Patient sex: M
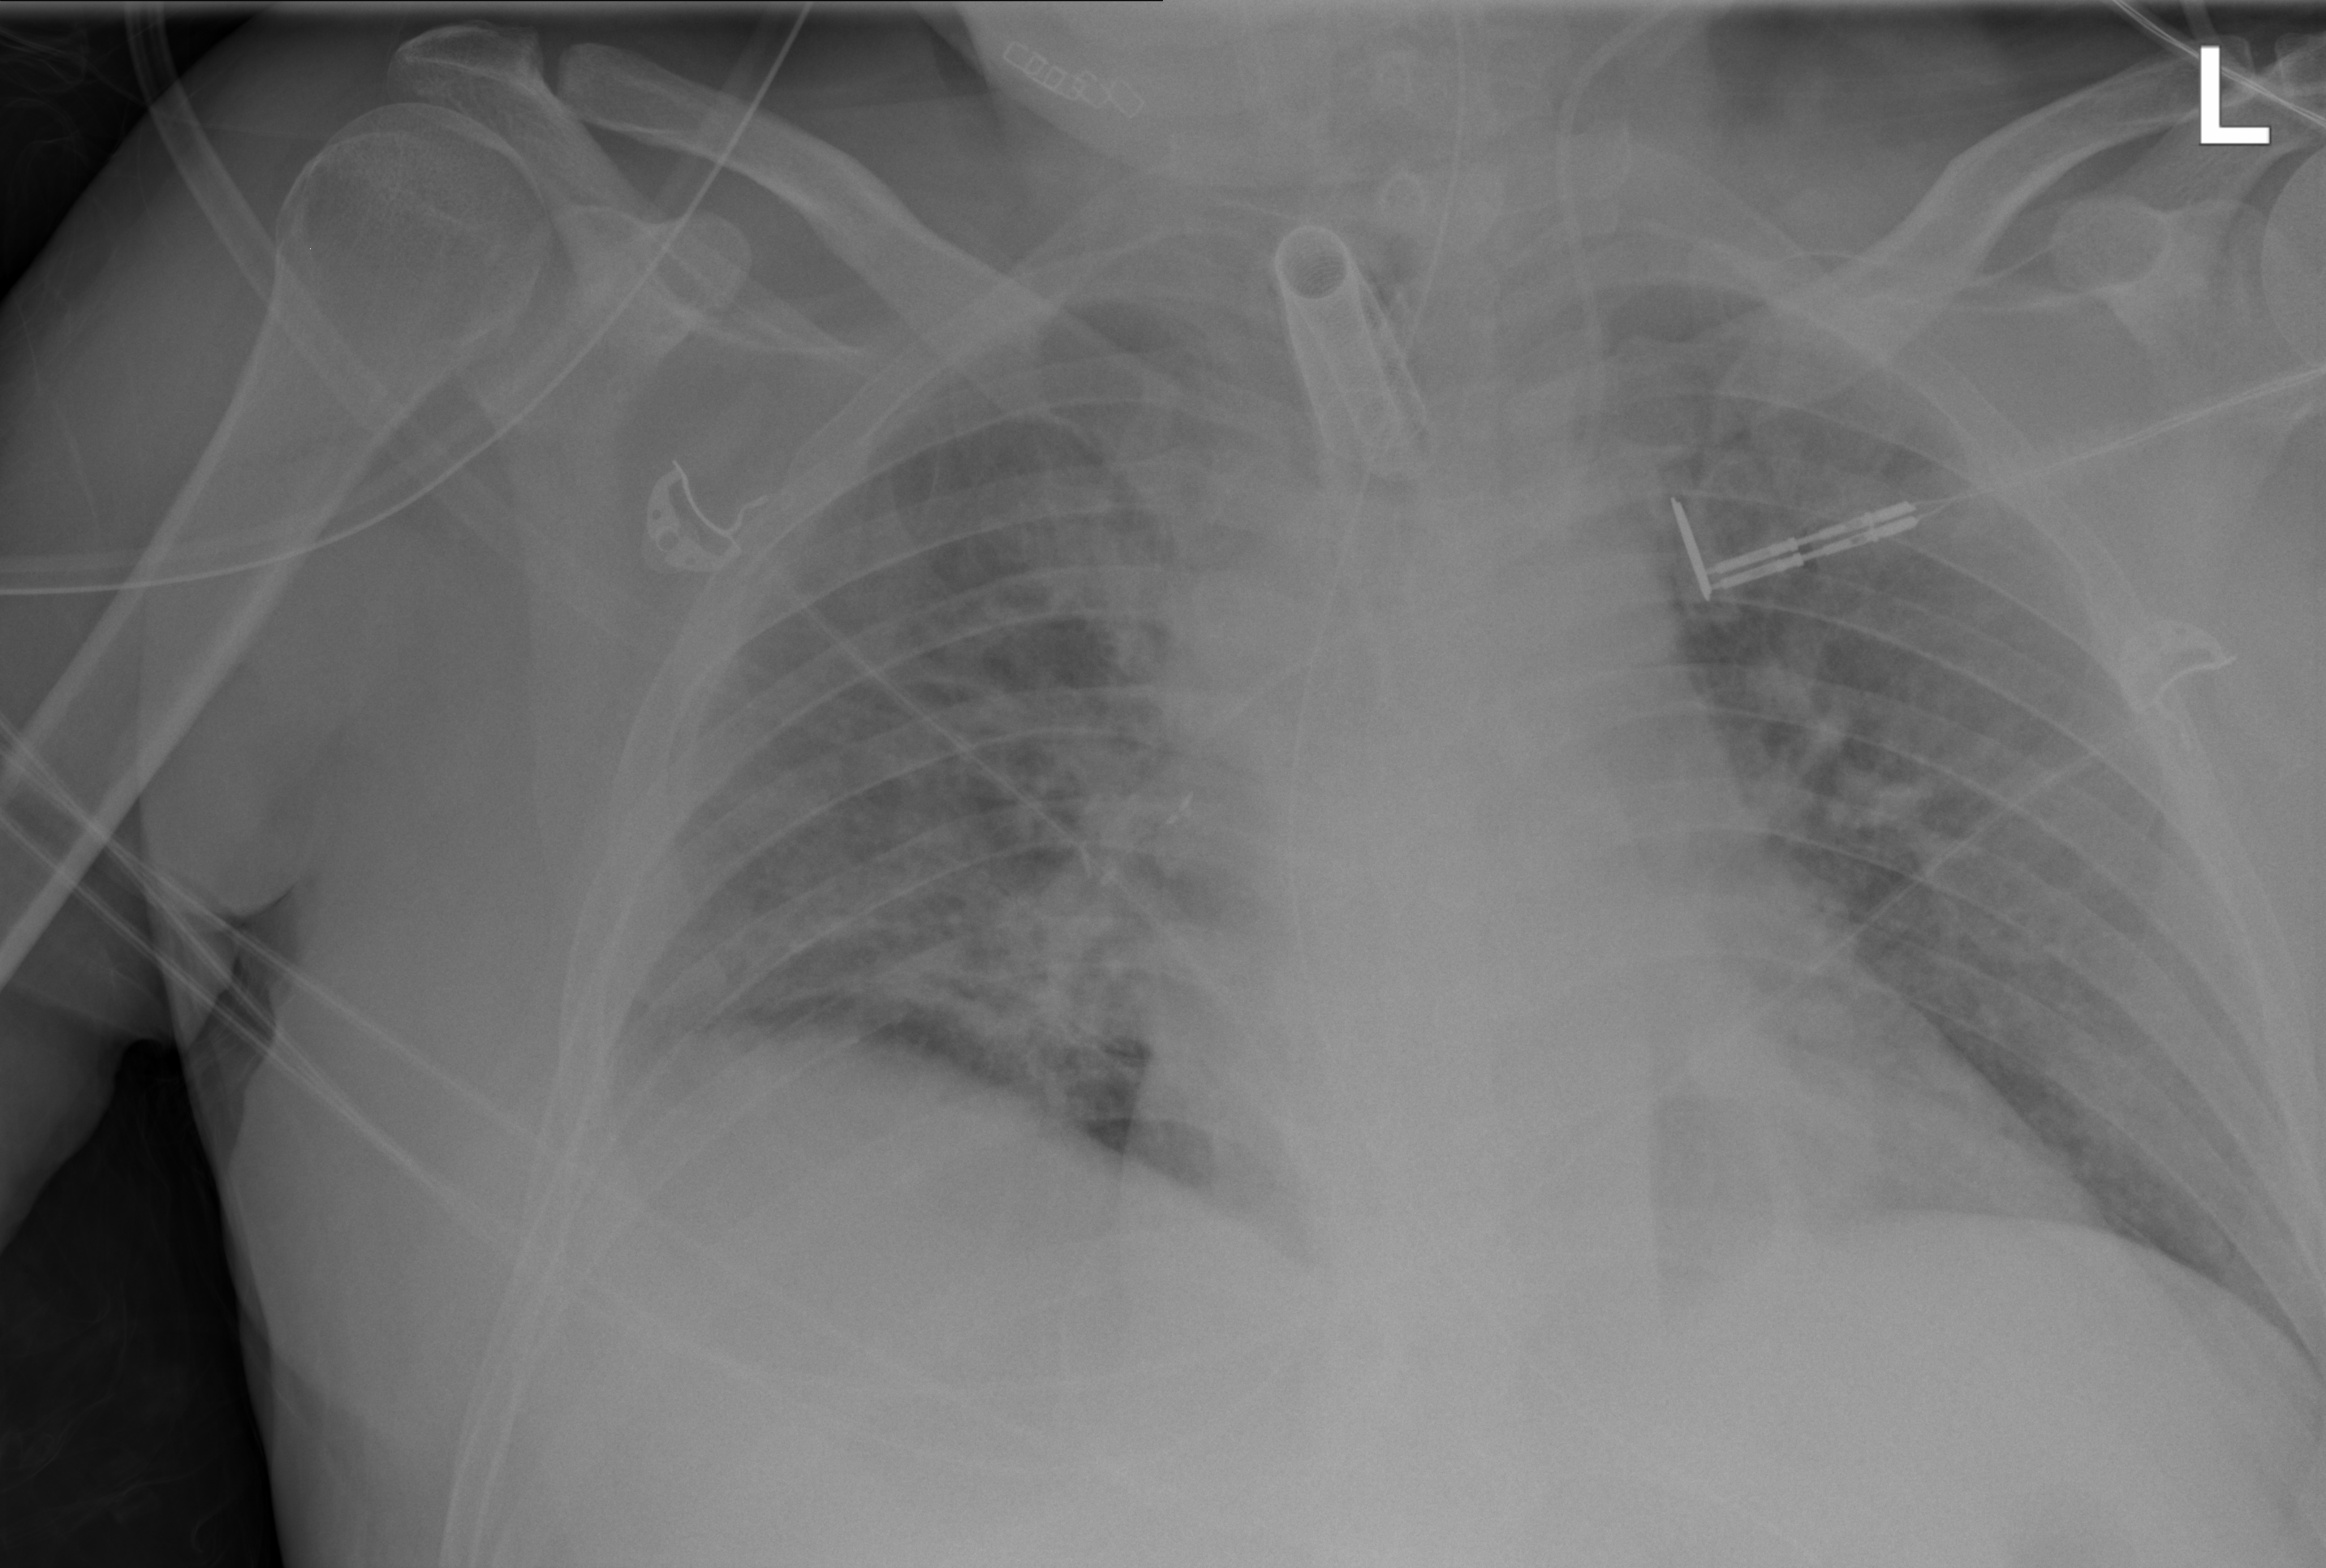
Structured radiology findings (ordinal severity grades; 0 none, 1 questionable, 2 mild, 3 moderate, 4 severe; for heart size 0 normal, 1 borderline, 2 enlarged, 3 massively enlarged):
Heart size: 2
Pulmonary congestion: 2
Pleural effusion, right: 1
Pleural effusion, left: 0
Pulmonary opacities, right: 2
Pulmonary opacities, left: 2
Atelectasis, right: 2
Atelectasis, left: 2